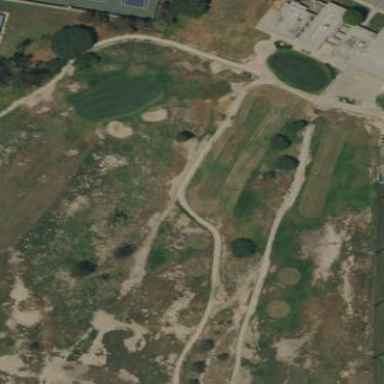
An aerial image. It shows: Golf fairway in the image.